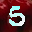
Label: 5